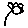
Label: flower